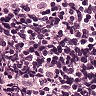
Metastatic tissue present: no